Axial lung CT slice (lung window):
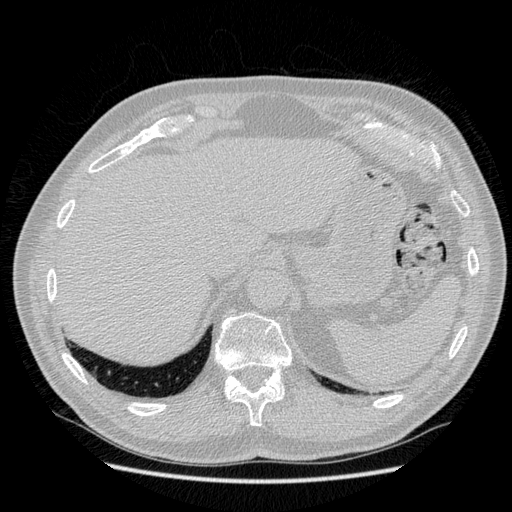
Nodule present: no